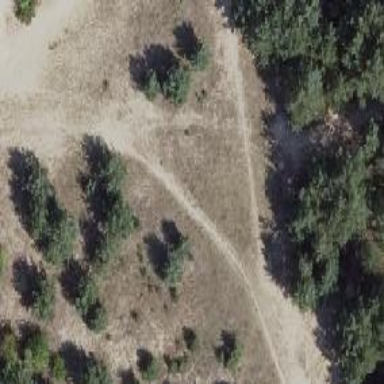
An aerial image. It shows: Dirt path.